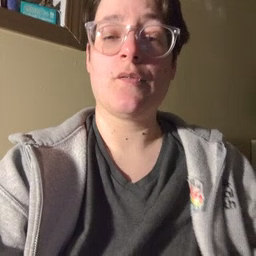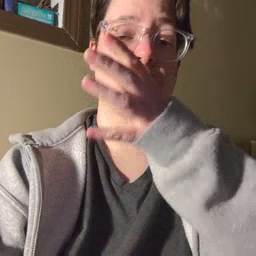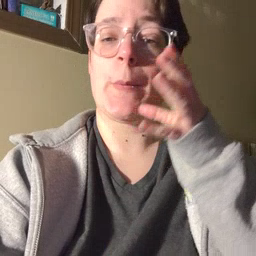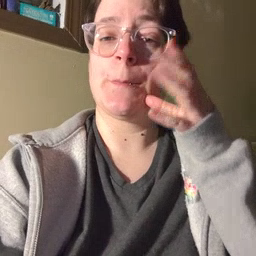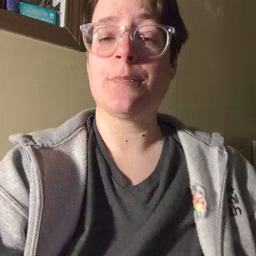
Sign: farm